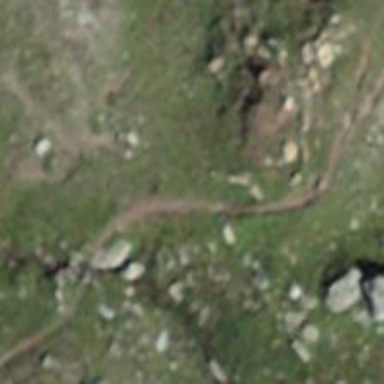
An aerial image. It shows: Unpaved path.